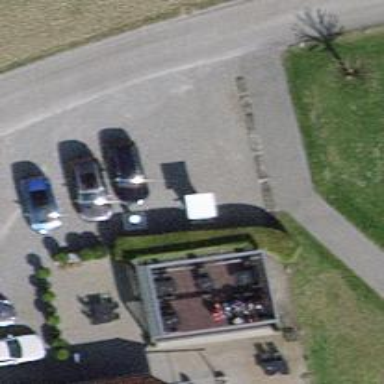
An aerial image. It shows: Charging station.